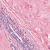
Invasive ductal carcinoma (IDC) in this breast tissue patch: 0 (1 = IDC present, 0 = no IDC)